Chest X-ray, PA view. Patient: 64 years old, sex F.
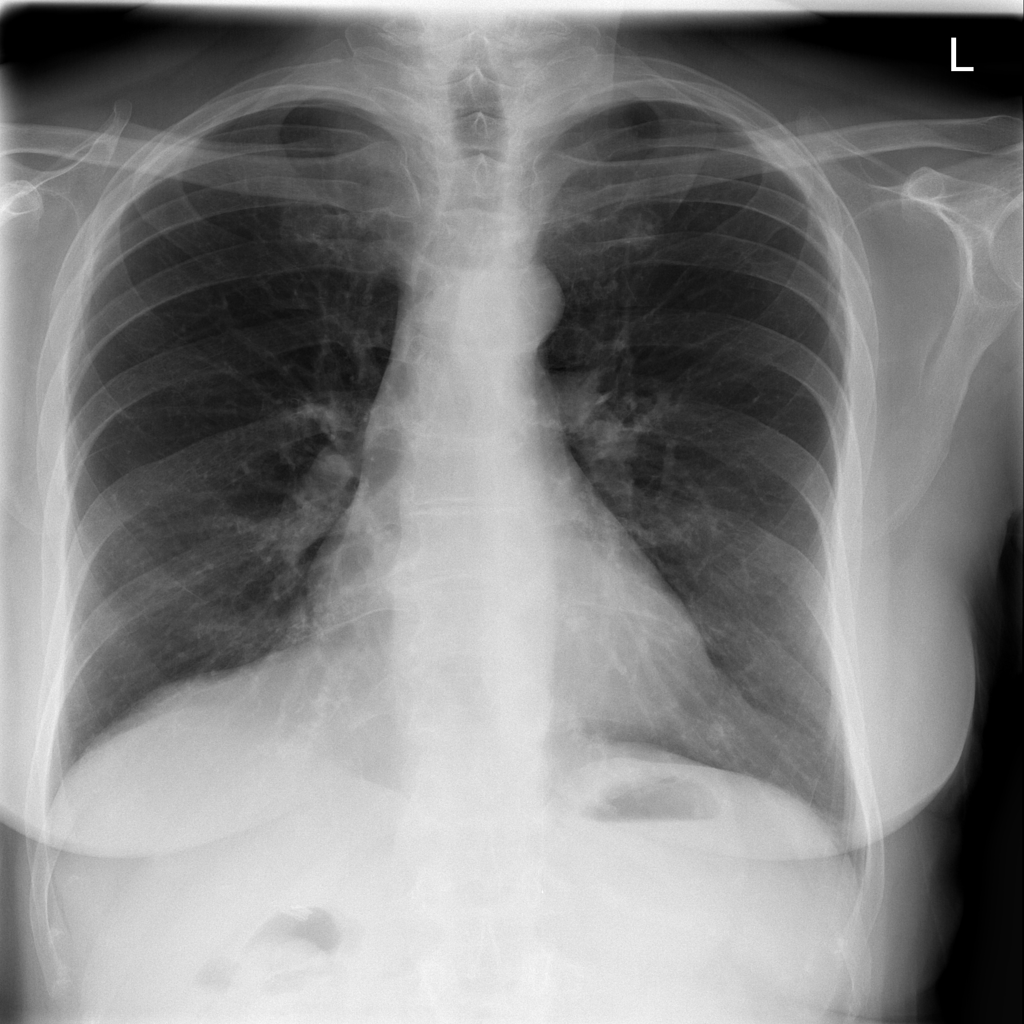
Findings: No Finding